Question: I have an application built with codeigniter using the sessions class and storing session data in a database. The problem is I'm getting extra session records in my database when my webpage loads a css file.
Up until recently I was running my application on a simple VPS host provided by rackspace. Database and Apache were both running on the same VPS. Recently however I've migrated my application to <URL> to allow it to scale more easily. I didn't have this issue with
my former hosting setup.

The row with the populated value for user_data is my original session. The other three blank sessions are the result of simply refreshing the page three times. I seem to have tracked it down to including a css file in my header, when I comment it out or delete it the issue goes away. It's only this particular css file also, other css/js/image files don't cause this issue.
Here is a link to the css file in question:
<URL>
Anyone know what could be causing this? Thanks!
I realized the html of the page in question might be helpful. Commenting out the stylesheet include on line 13 makes the issue go away.
<URL>
'''
$config['sess_cookie_name'] = 'ci_session';
$config['sess_expiration'] = 7200;
$config['sess_expire_on_close'] = FALSE;
$config['sess_encrypt_cookie'] = FALSE;
$config['sess_use_database'] = TRUE;
$config['sess_table_name'] = 'ci_sessions';
$config['sess_match_ip'] = FALSE;
$config['sess_match_useragent'] = TRUE;
$config['sess_time_to_update'] = 300;
/*
|--------------------------------------------------------------------------
| Cookie Related Variables
|--------------------------------------------------------------------------
|
| 'cookie_prefix' = Set a prefix if you need to avoid collisions
| 'cookie_domain' = Set to .your-domain.com for site-wide cookies
| 'cookie_path' = Typically will be a forward slash
| 'cookie_secure' = Cookies will only be set if a secure HTTPS connection exists.
|
*/
$config['cookie_domain'] = 'casey.phpfogapp.com'; //$base_url_parts['host'];
$config['cookie_path'] = '/';
$config['cookie_prefix'] = "";
$config['cookie_secure'] = FALSE;
'''
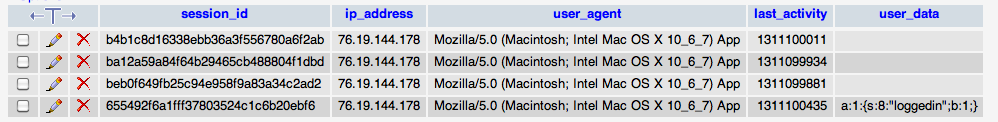
Answer: In my applications I place the following code into .htaccess for preventing a cookie to be sent with css/js/images requests:
'''
#.htaccess
# Use Mod_deflate to compress static files
<ifmodule mod_deflate.c>
<filesmatch ".(js|css|ico|txt|htm|html|php)$">
SetOutputFilter DEFLATE
</filesmatch>
</ifmodule>
# Speed up caching
FileETag MTime Size
# Expires
ExpiresActive On
ExpiresDefault "access plus 366 days"
# Future Expires Headers
<filesmatch ".(ico|pdf|flv|jpg|jpeg|png|gif|js|css|swf)$">
Header set Expires "Sat, 27 Dec 2014 23:59:59 GMT"
</filesmatch>
'''